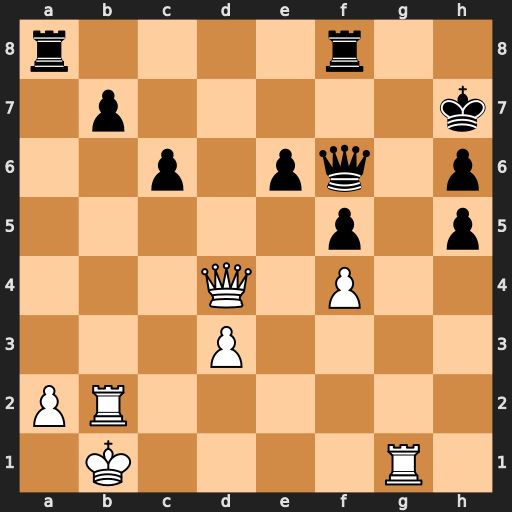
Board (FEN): r4r2/1p5k/2p1pq1p/5p1p/3Q1P2/3P4/PR6/1K4R1
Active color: w
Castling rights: -
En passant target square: -
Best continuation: Rxb7+ Kh8 Qd7 Rf7 Qxf7 Qxf7 Rxf7